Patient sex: F
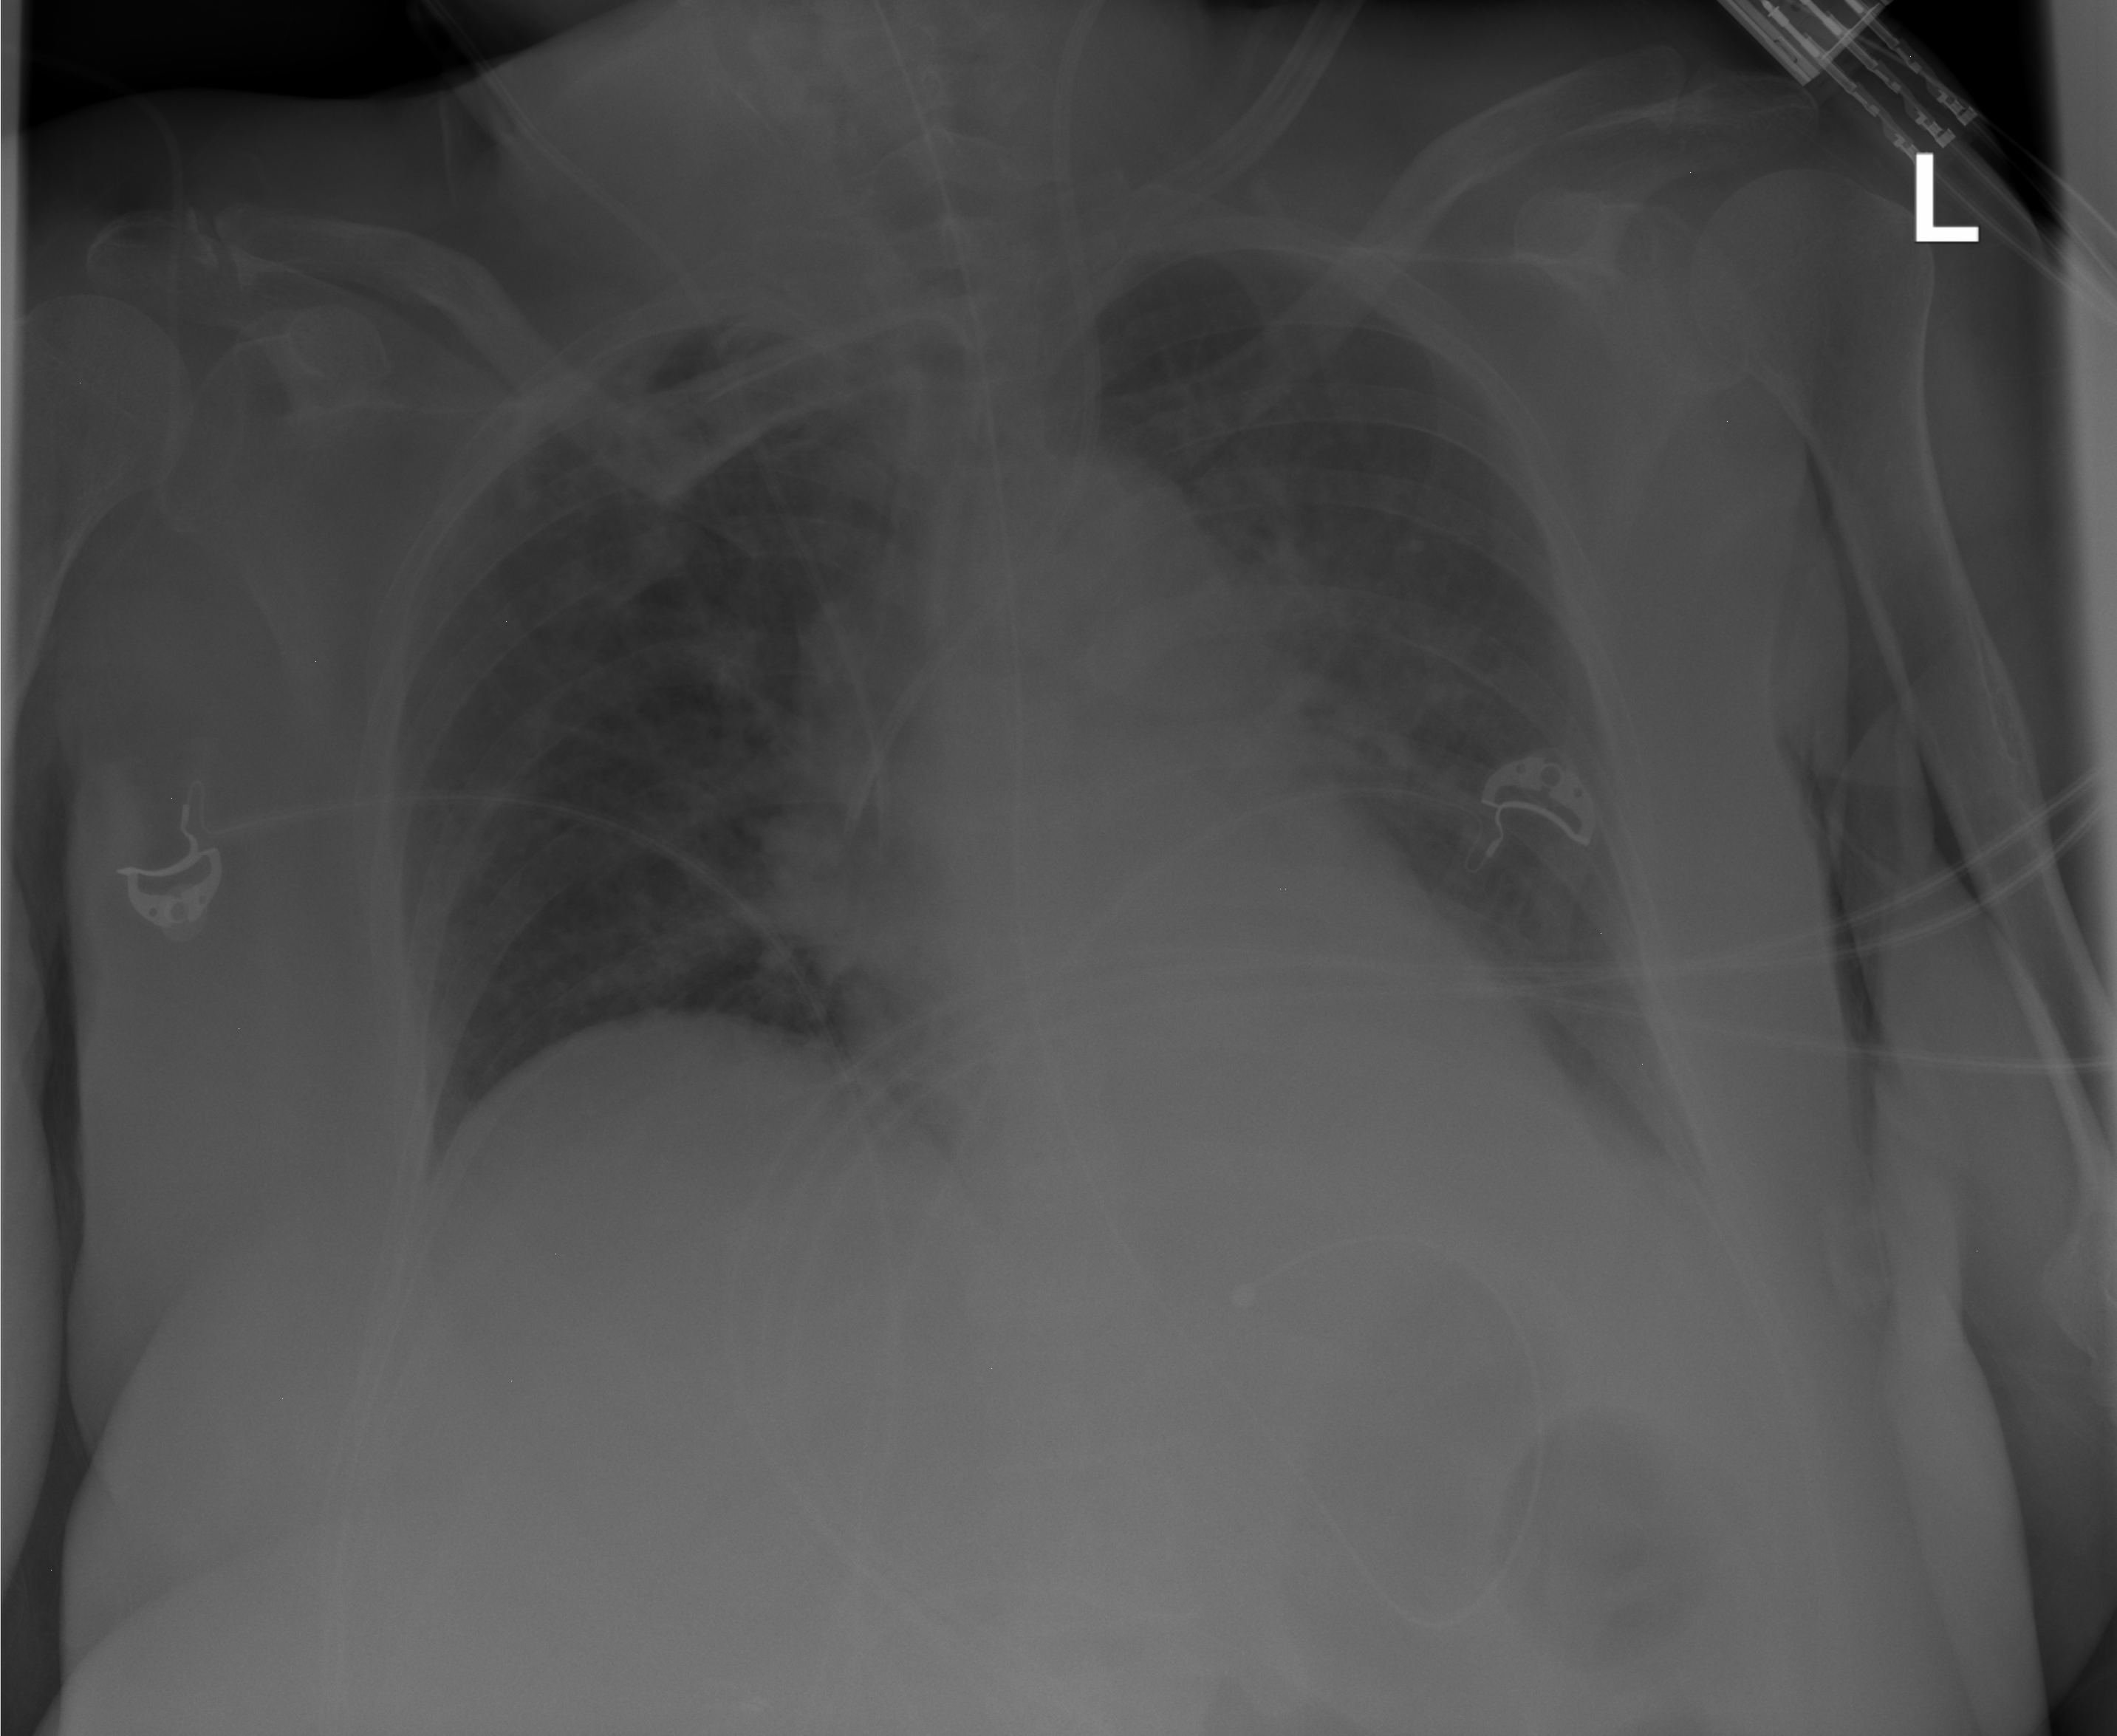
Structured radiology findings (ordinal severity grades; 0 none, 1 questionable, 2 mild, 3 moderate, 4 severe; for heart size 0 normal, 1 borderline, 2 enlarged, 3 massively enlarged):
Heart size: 1
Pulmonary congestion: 2
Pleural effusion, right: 0
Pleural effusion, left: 2
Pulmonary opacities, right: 1
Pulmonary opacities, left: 2
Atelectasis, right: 2
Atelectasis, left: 0